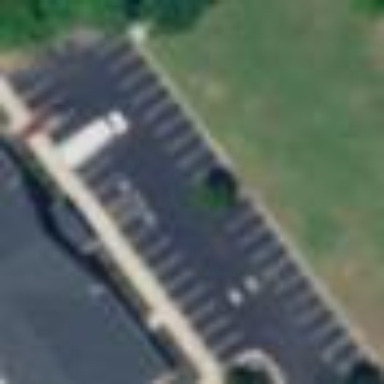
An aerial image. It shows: Parking area with surface.